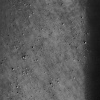
Atmospheric dust classification: not_dusty